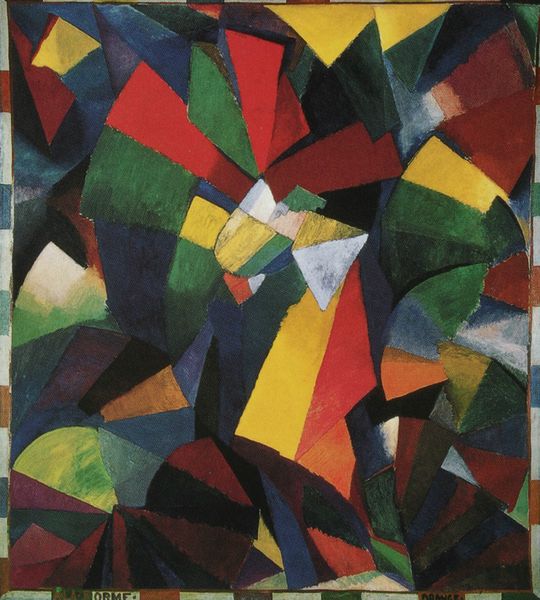
Titel: Synchromy in Orange: To Form
Künstler: Morgan Russell
Standort: Buffalo (New York)
Institution: Albright-Knox Art Gallery
Schlagwörter: blau, weiß, gelb, grün, kubismus, bewegung, braun, bunt, schwarz, rot, muster, rahmen, signatur, abstrakt, farben, flächen, farbe, formen, farbflächen, kandinsky, zentriert, marc, segmente, suprematismus